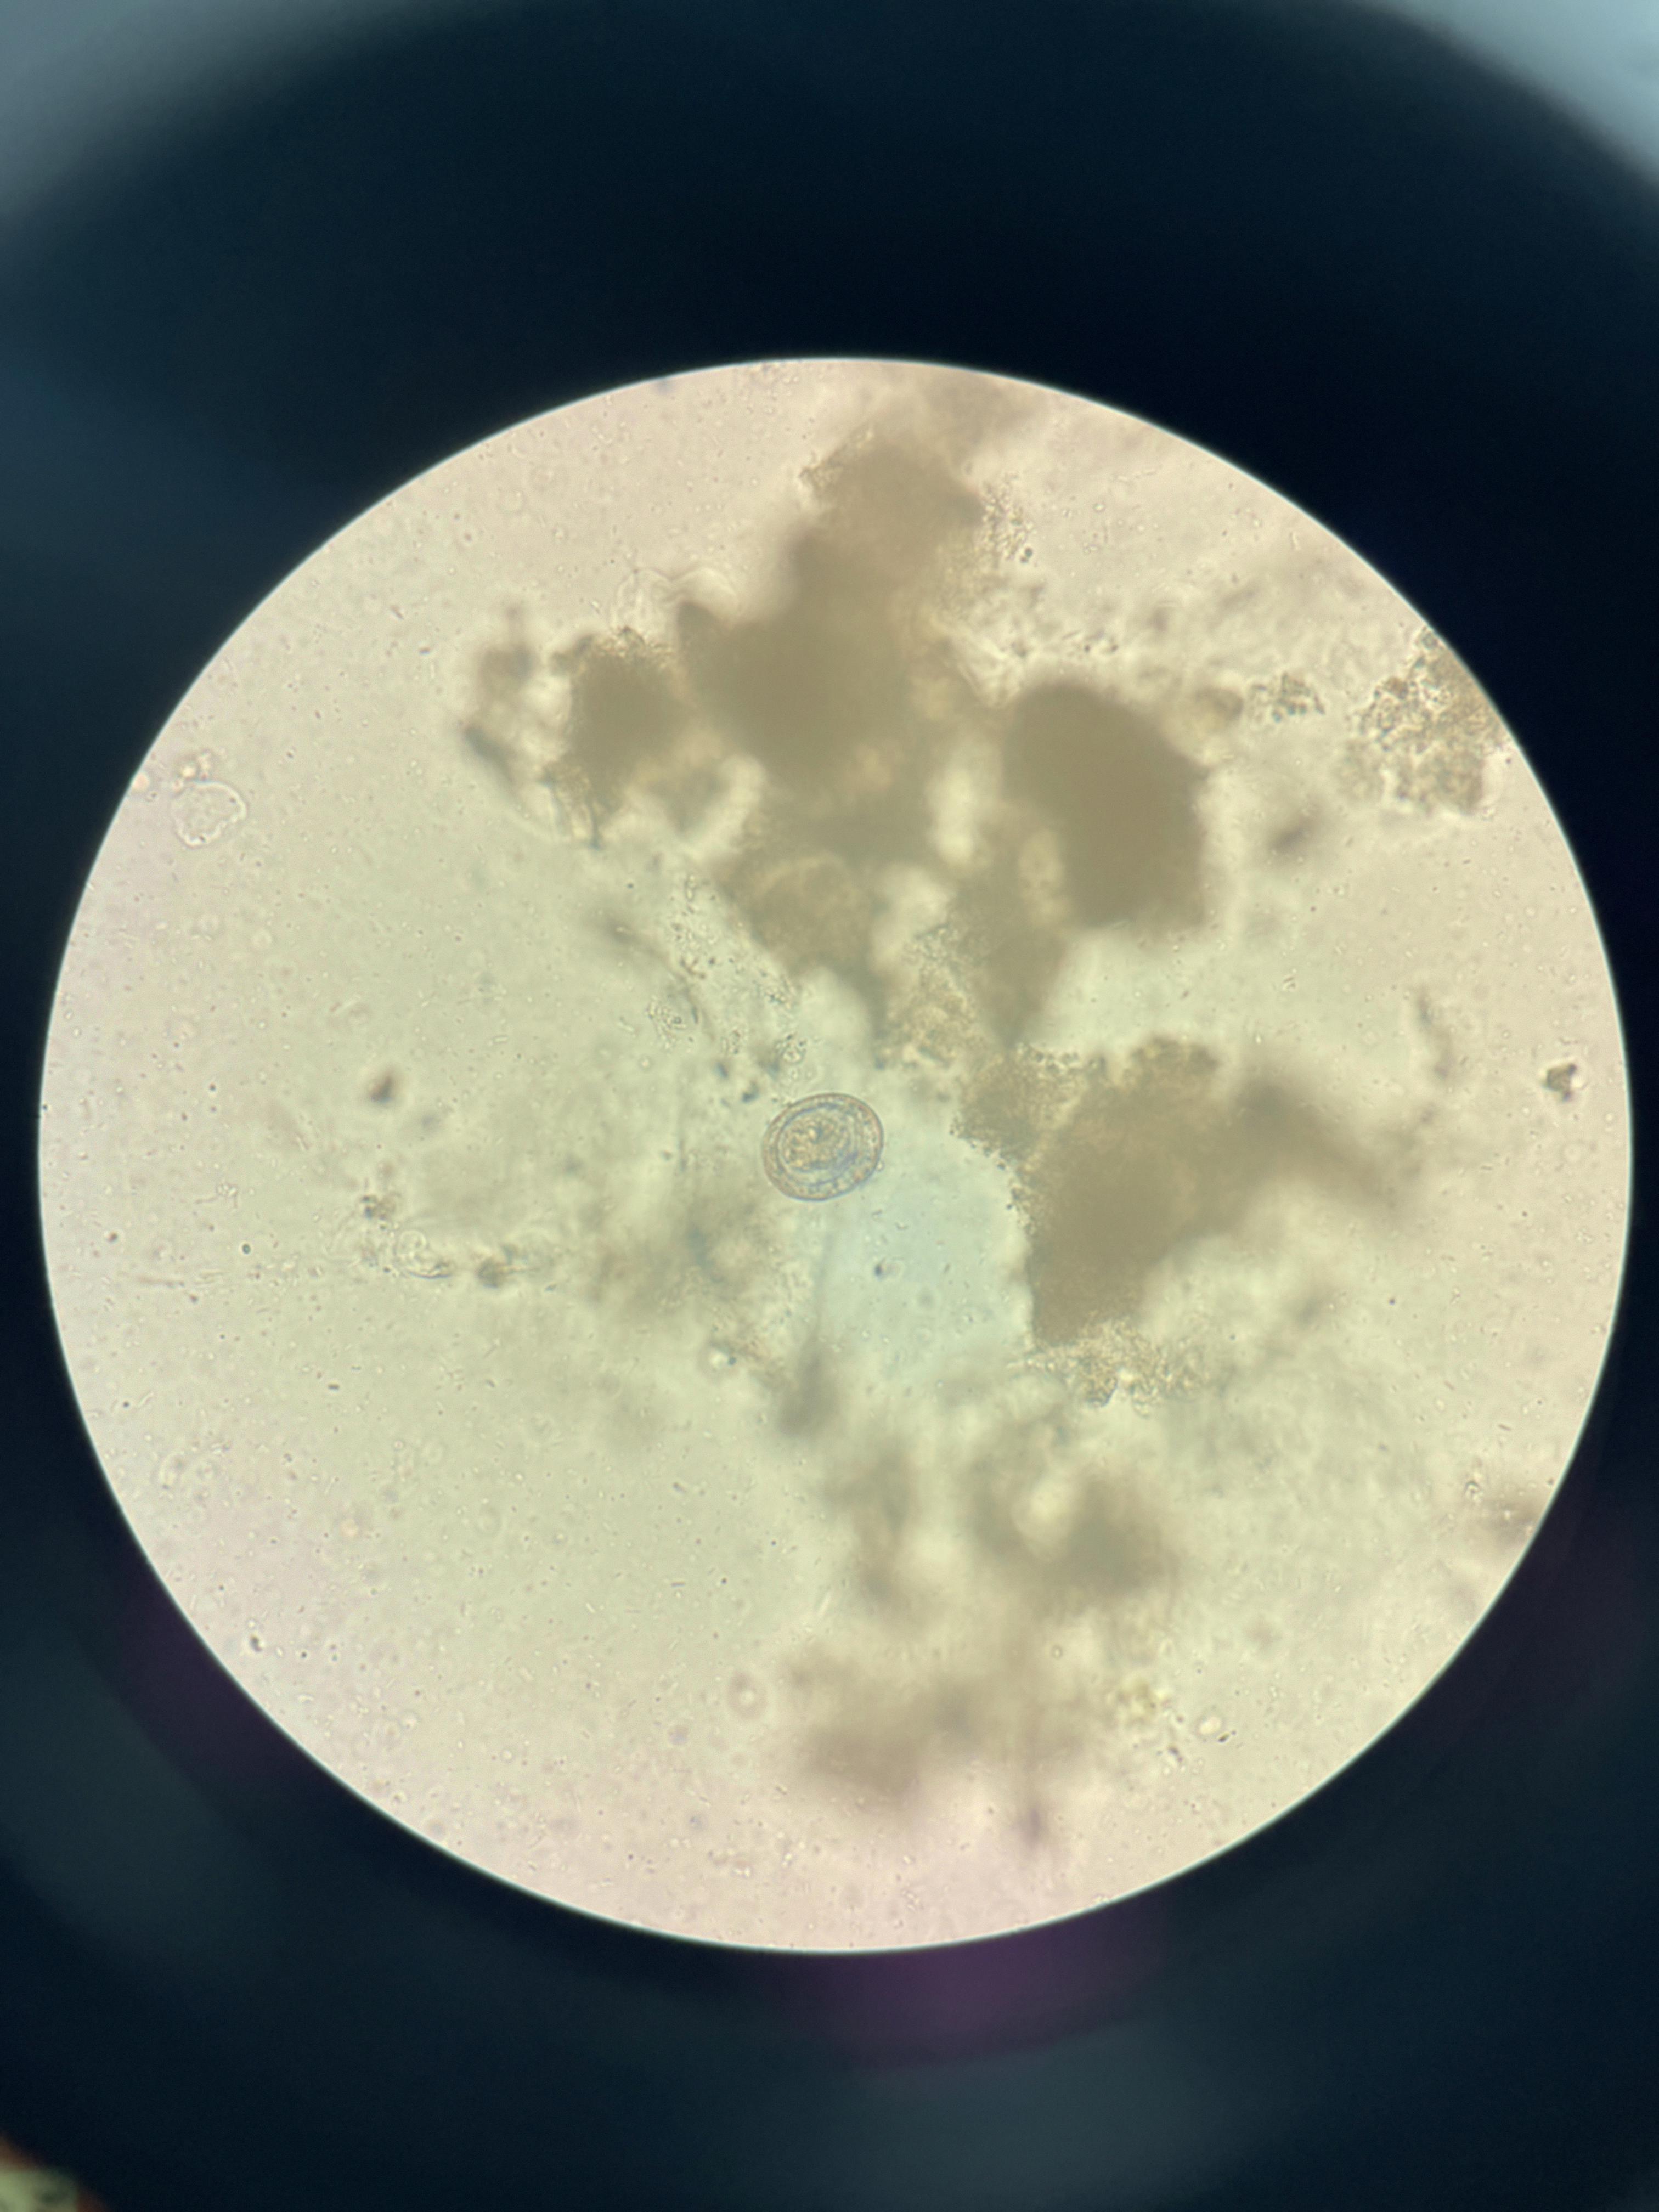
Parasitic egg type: Hymenolepis nana